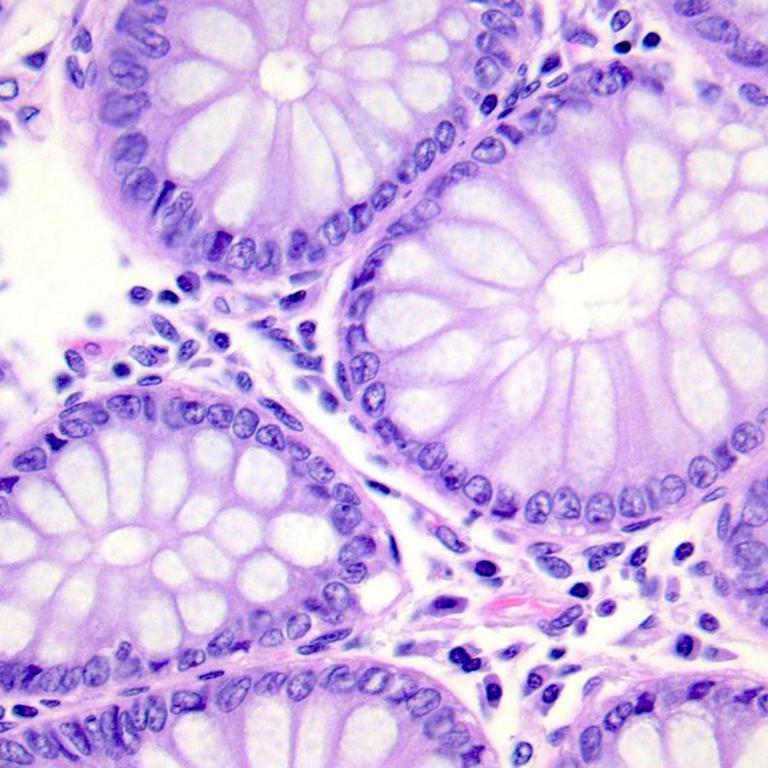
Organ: colon
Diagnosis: benign